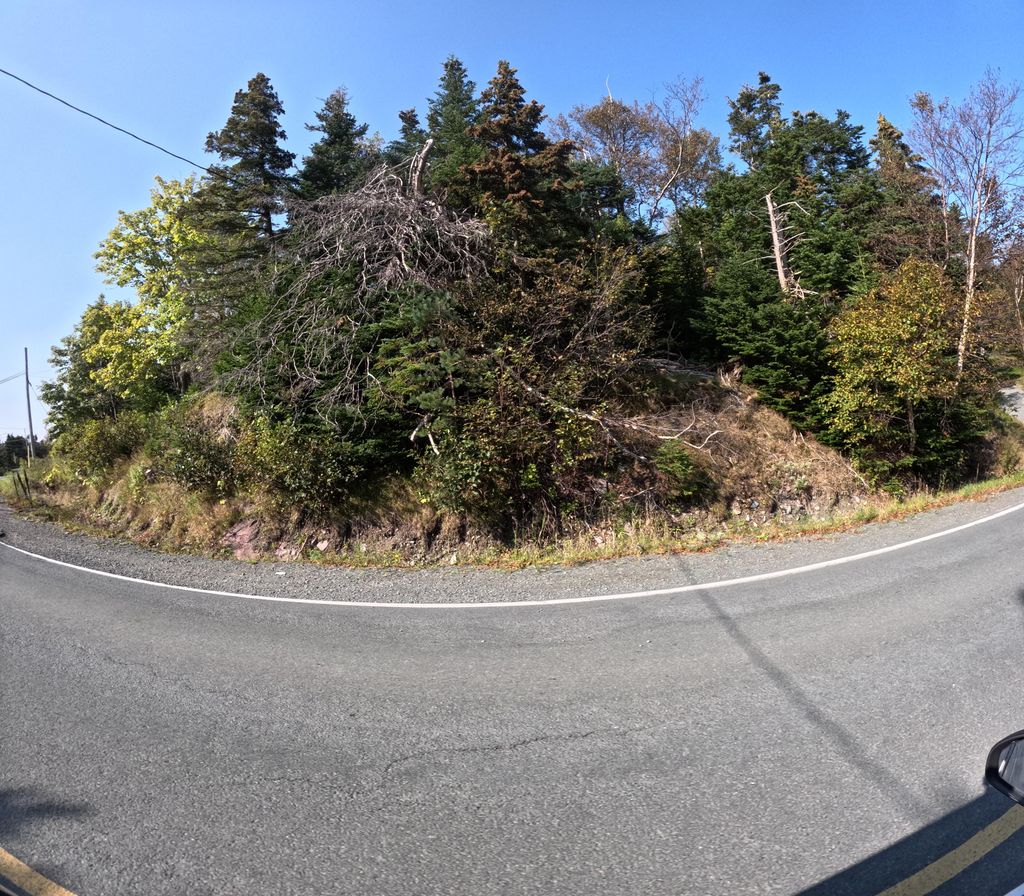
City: st_johns